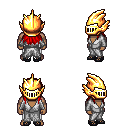
a pixel art fantasy rpg character, male body template, human, dark skin, white robe, white pants, red unkempt hairstyle, gold helm, ghillies, four views (front, back, left, right), 2x2 character sprite sheet, small pixel art, hard edges, no anti-aliasing